Question: I have 2 images:
- -
I want to create a new image using JavaScript that is called image3.png
'''
var image3 = new Image();
image3.src = "image1.png";
image3.src = "image2.png";
'''
When this code is run Google Chrome saves these images locally because they are used in the process of creating the Image().

Is there any way to transform the into and in the process?
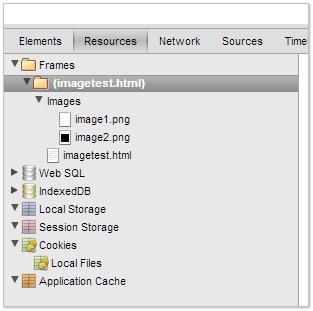
Answer: Assuming your code doesn't actually look like that and both images are used, no. You can't stop a browser from downloading those images; it needs to have them to show them.